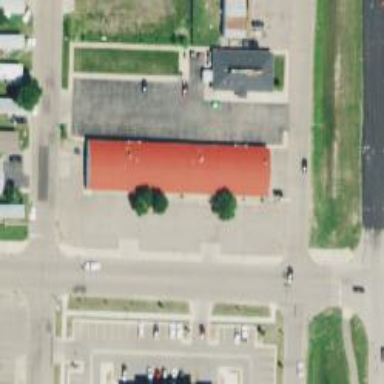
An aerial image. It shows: Veterinary facility.